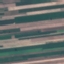
Land use / land cover: AnnualCrop